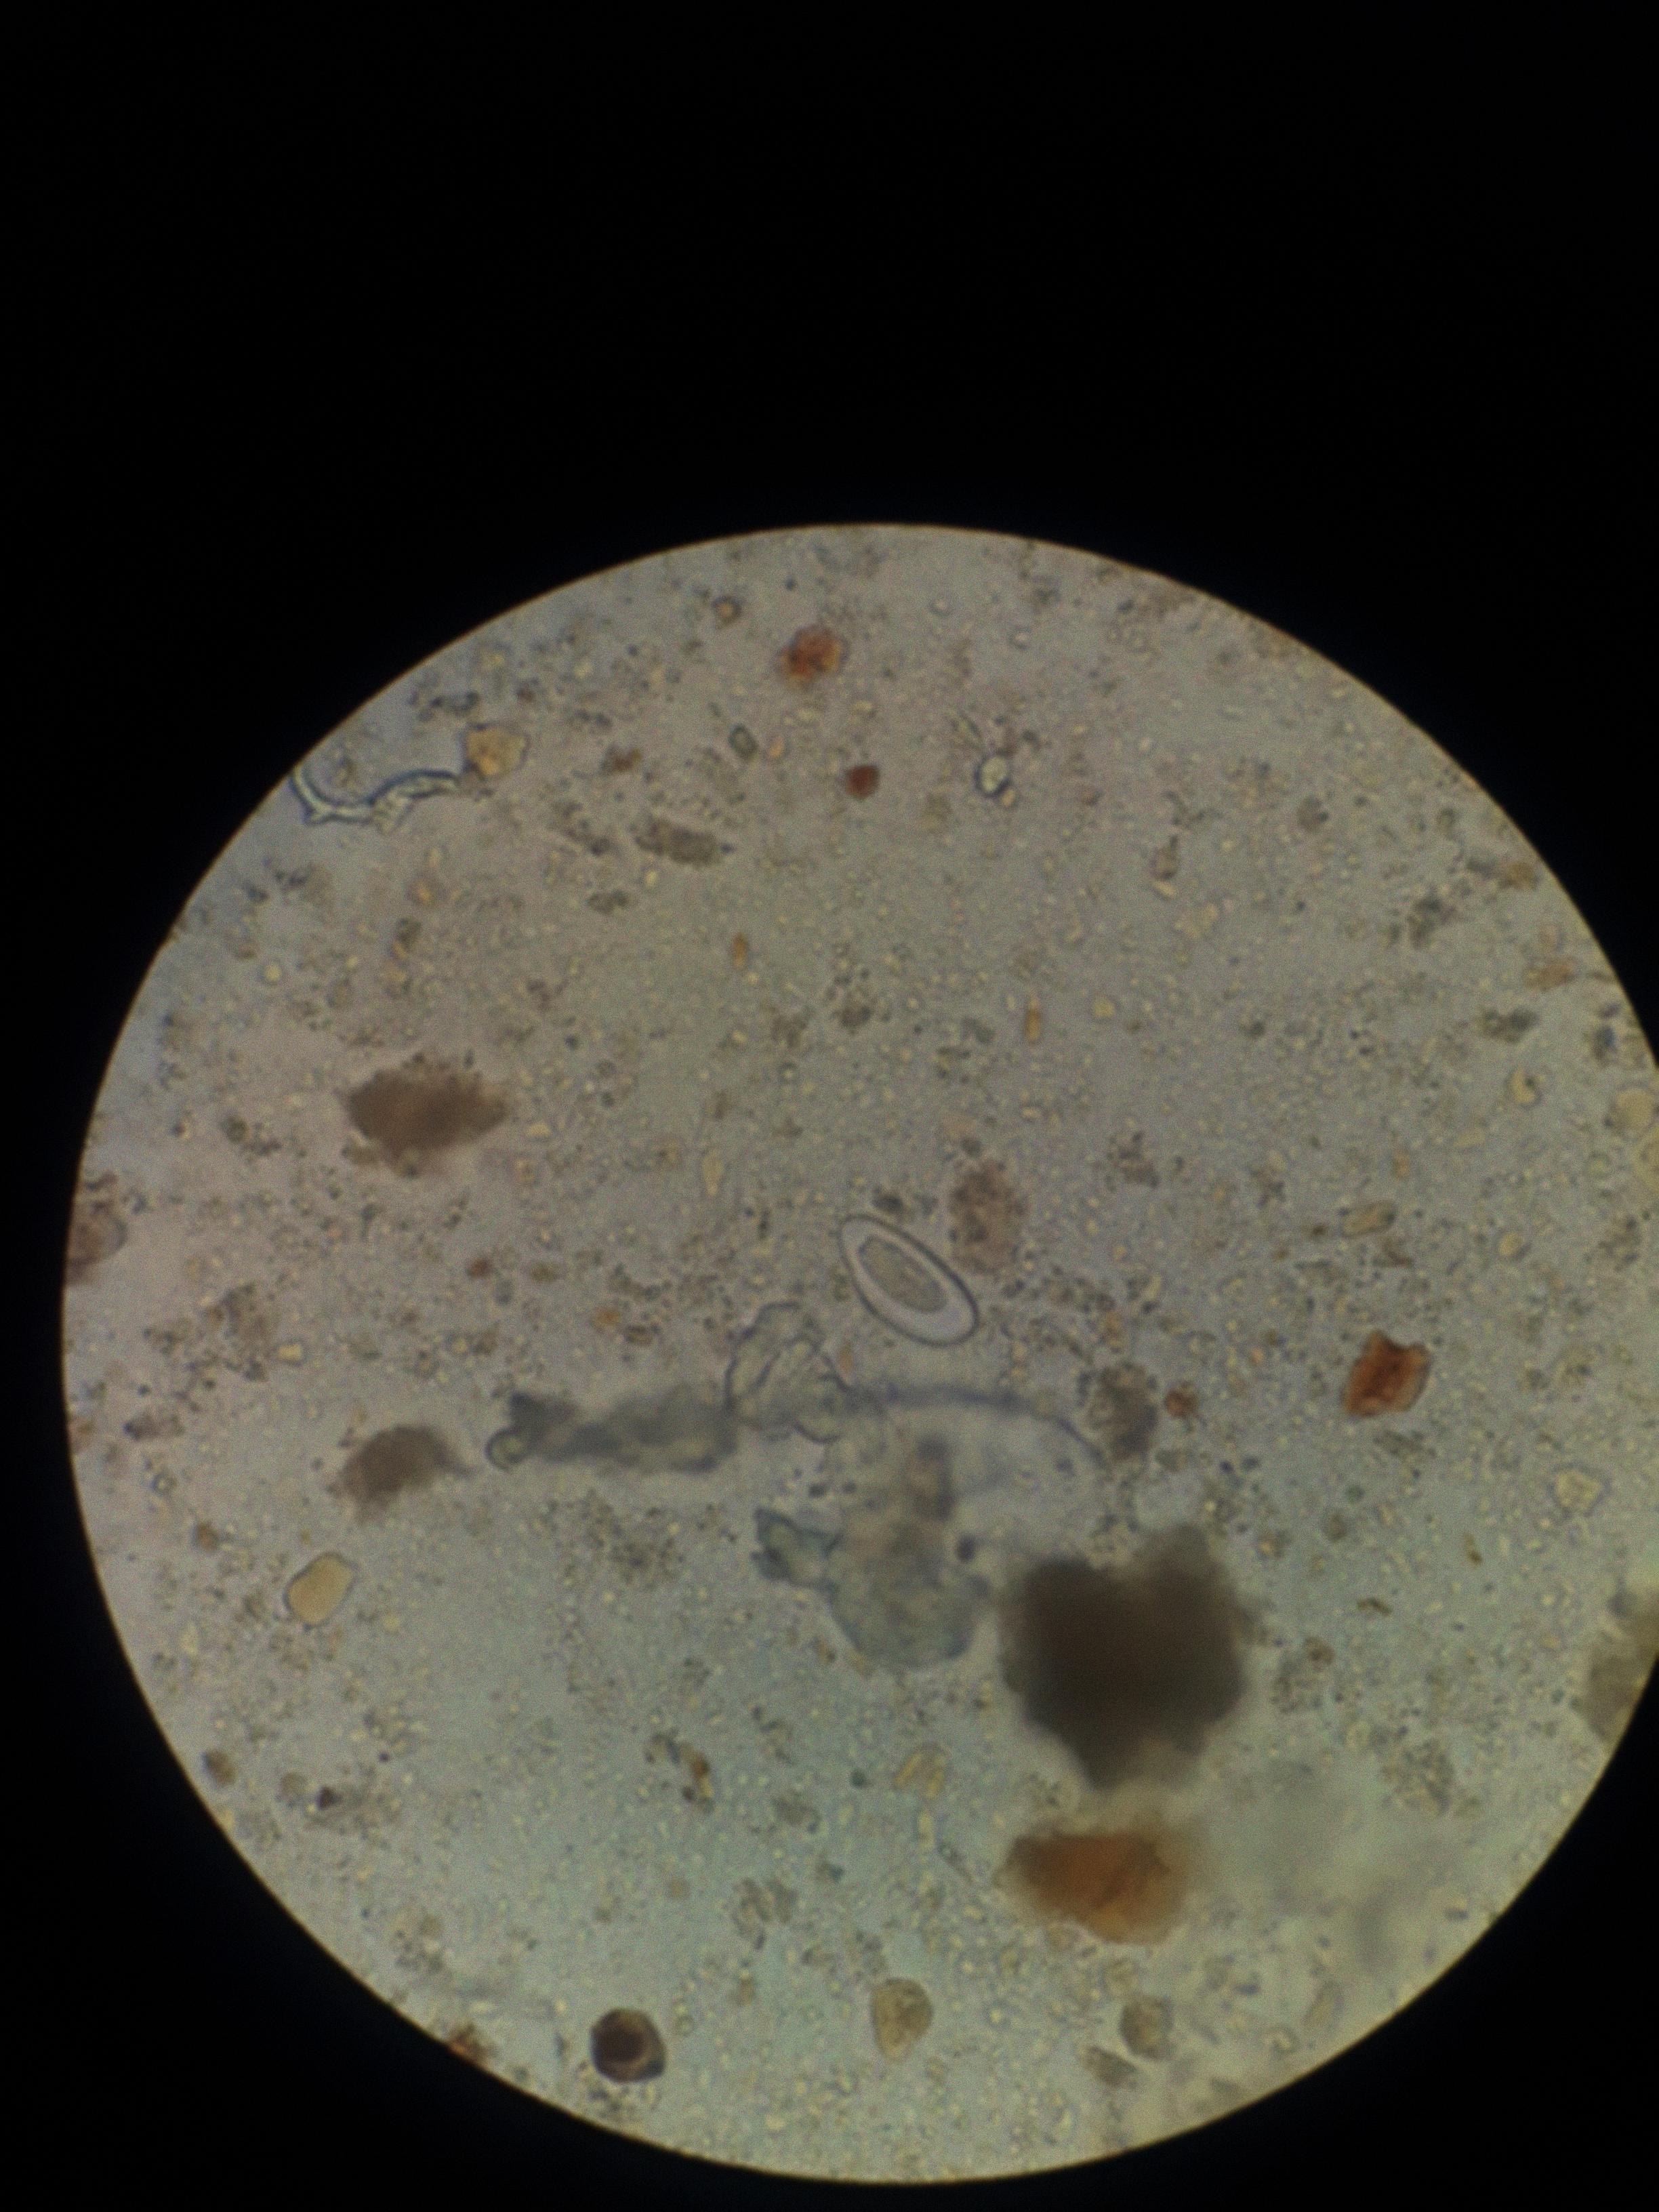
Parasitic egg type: Enterobius vermicularis